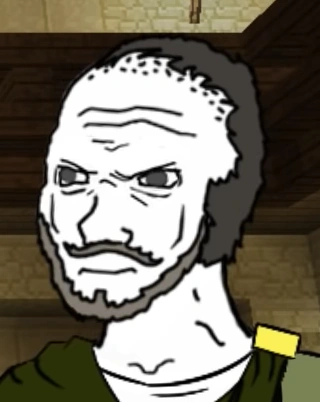
Label: 5_Wojak_with_Background